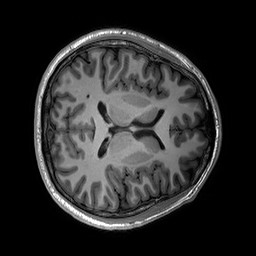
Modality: T1w
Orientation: axial
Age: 23
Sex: male
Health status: healthy
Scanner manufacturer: siemens
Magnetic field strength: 3 T
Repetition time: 2.3 s
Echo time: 0.00236 s